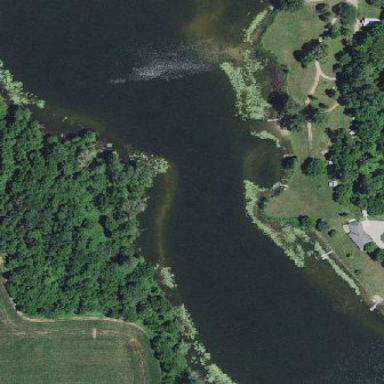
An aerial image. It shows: Serene lake.